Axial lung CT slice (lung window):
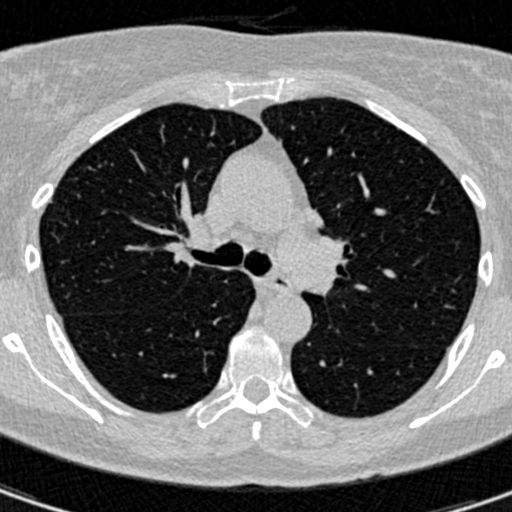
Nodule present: no